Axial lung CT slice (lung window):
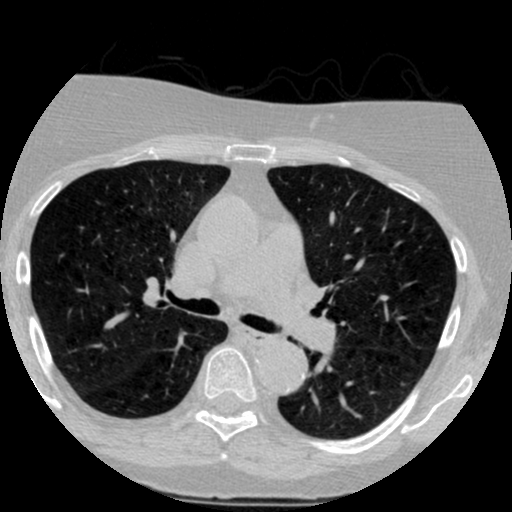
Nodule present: no